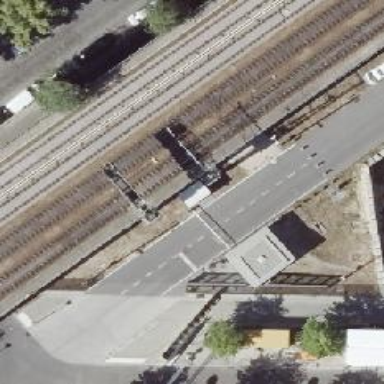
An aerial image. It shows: Railway signal.